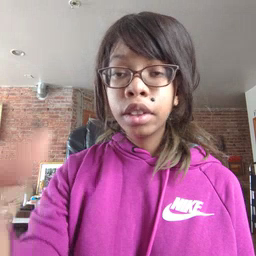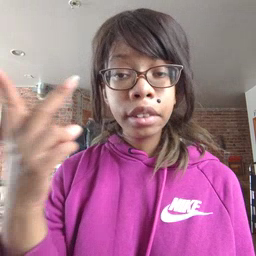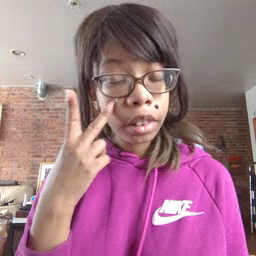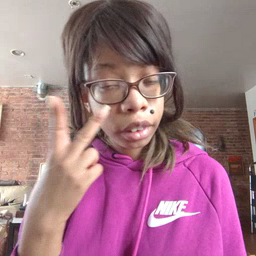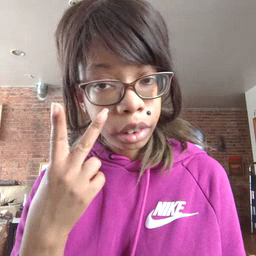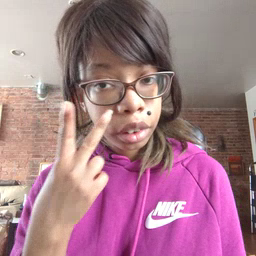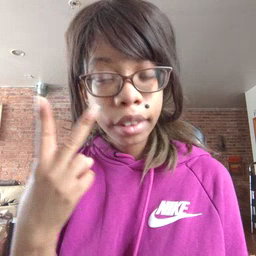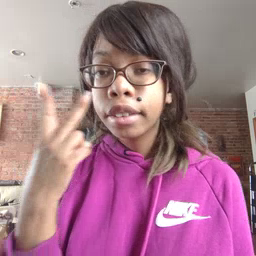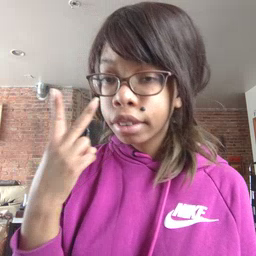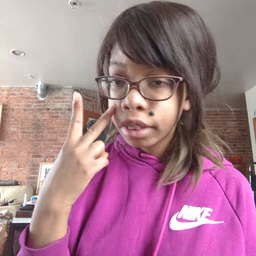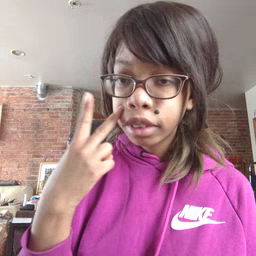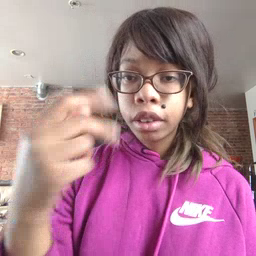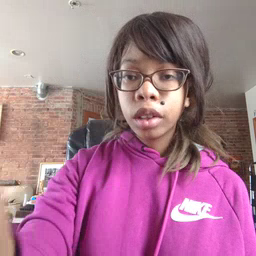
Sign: see